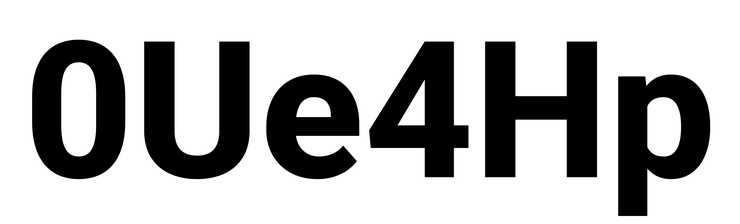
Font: Roboto_ExtraBold